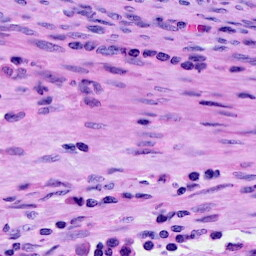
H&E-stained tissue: Cervix